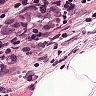
Metastatic tissue present: yes